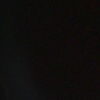
Label: space